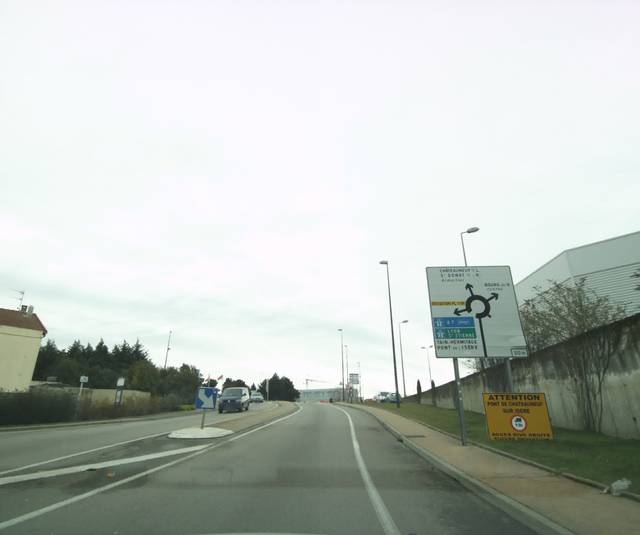
Region: France
Coordinates: 44.96, 4.887